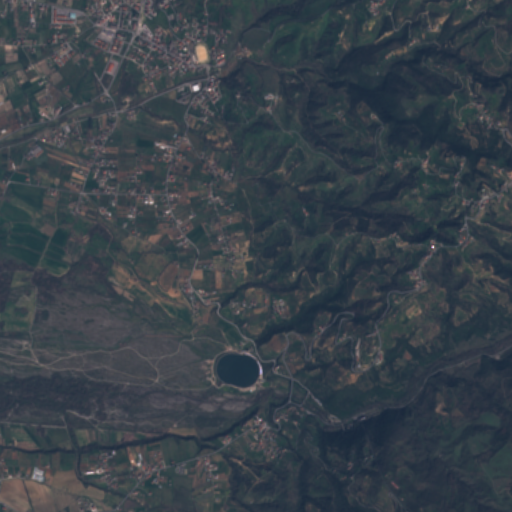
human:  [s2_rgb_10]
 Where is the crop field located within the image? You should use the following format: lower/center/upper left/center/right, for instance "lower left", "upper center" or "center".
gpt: The crop field is located in the upper left of the image.
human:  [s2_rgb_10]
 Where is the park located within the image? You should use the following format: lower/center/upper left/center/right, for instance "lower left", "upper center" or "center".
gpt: The park is located in the upper left of the image.
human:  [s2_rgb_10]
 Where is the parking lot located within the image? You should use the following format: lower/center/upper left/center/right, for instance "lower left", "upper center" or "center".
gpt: The parking lot is located in the upper left of the image.
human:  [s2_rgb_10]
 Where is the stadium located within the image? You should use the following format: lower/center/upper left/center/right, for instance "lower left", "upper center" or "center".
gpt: The stadium is located in the upper center of the image.
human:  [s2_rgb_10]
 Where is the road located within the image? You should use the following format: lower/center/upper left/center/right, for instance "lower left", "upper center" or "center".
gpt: There is no road in the image.